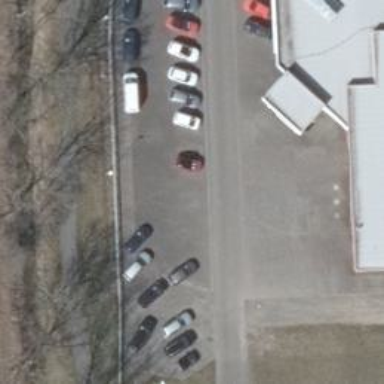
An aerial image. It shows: Car repair shop located in building.